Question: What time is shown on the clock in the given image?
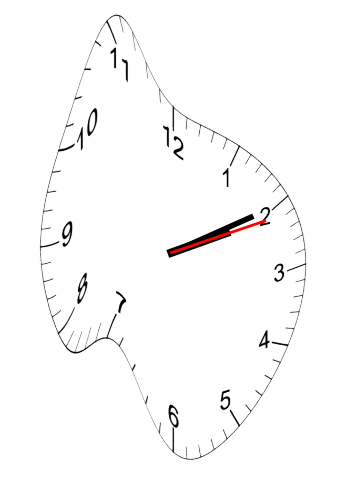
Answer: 02:10:11